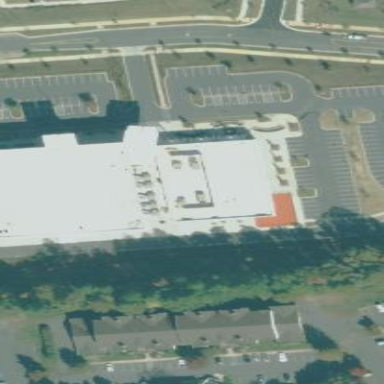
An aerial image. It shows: Building that serves as place of worship.